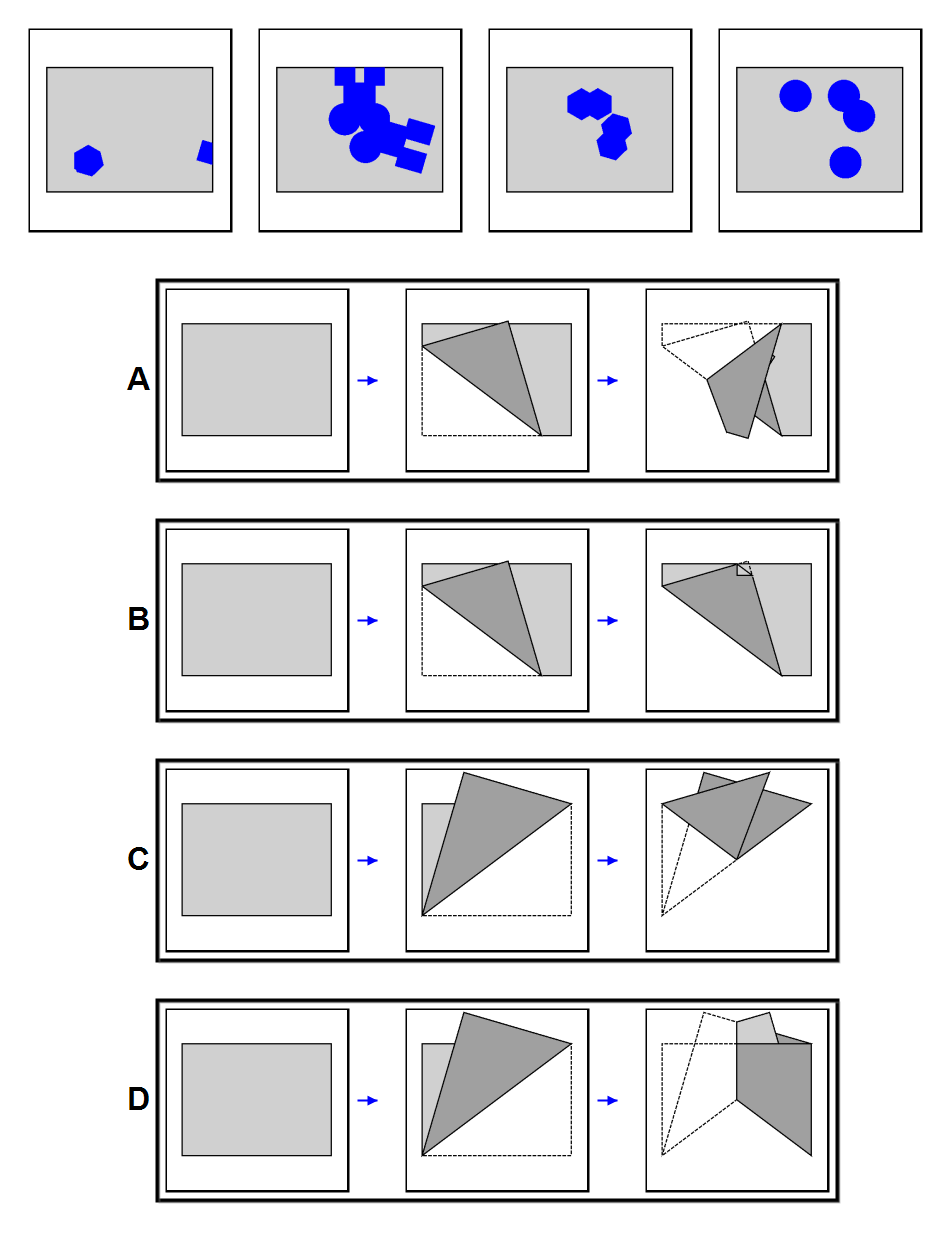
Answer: D